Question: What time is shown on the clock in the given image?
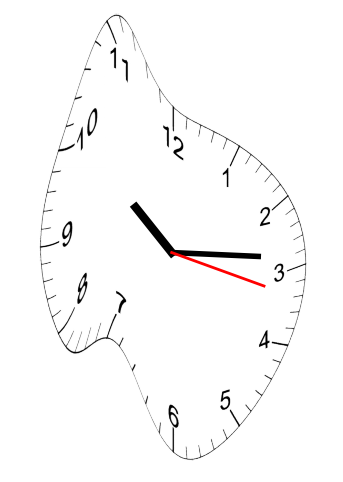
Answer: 10:14:17